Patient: sex M, age 60
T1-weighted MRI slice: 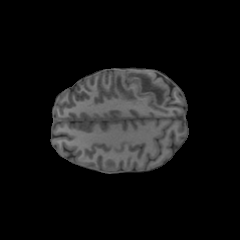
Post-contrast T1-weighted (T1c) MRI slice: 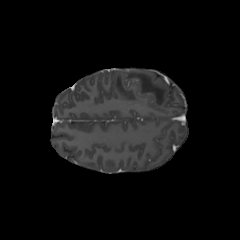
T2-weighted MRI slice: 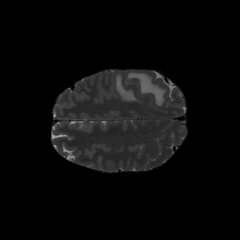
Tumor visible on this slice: yes
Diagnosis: Glioblastoma, IDH-wildtype
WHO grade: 4